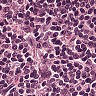
Metastatic tissue present: no